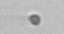
Label: nanoplankton_mix